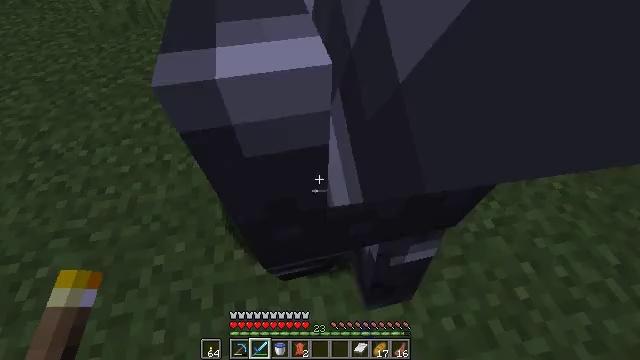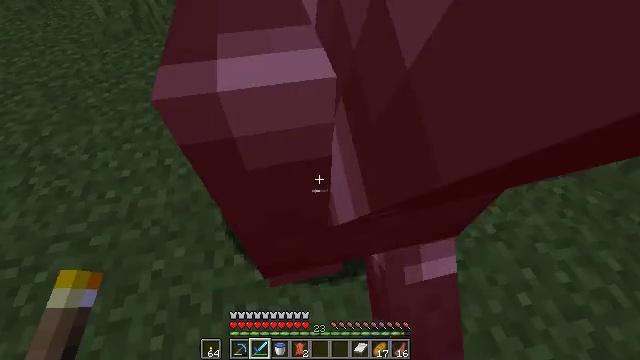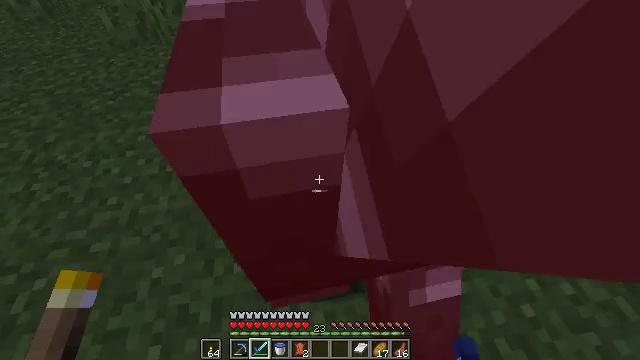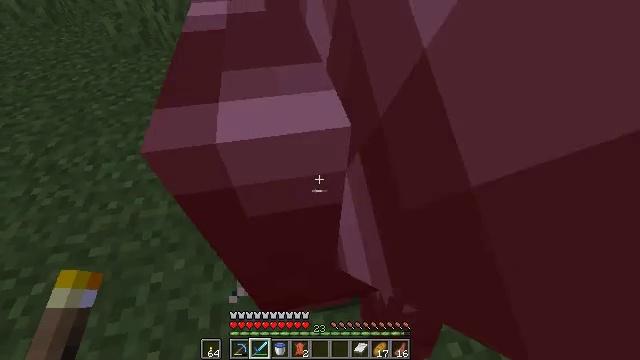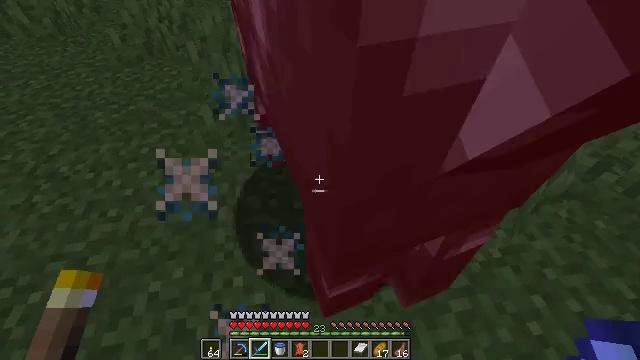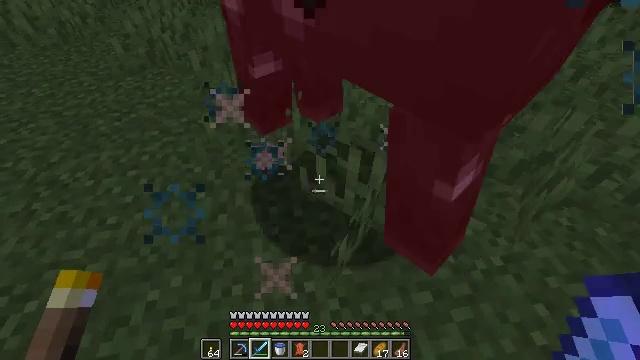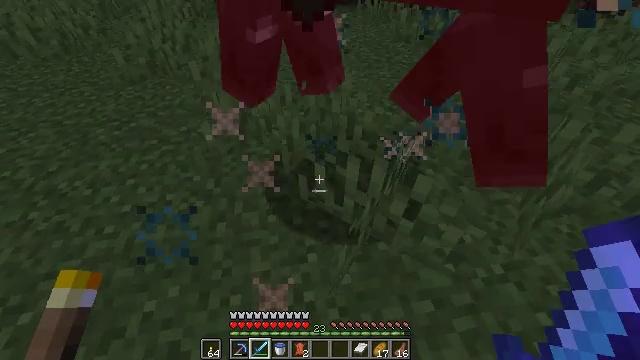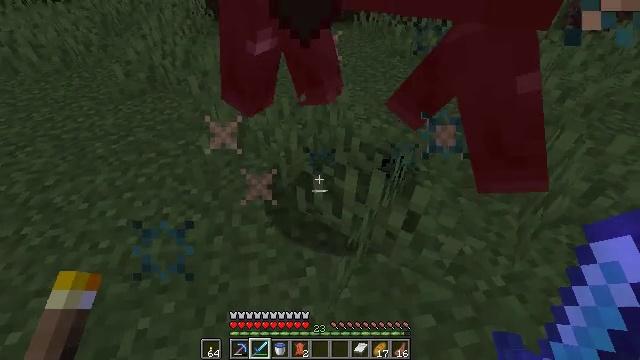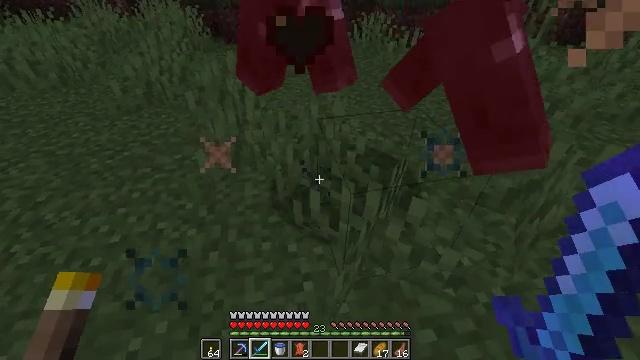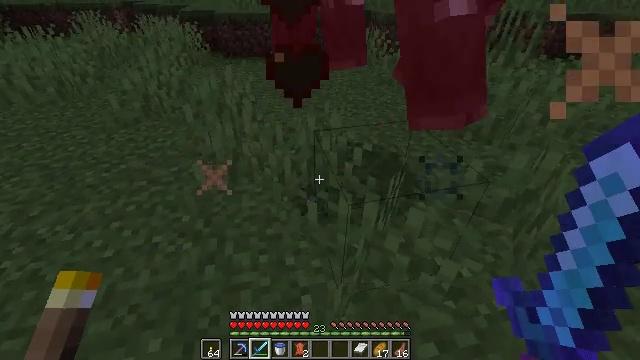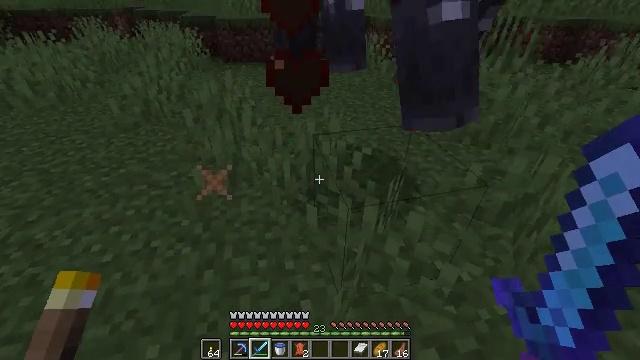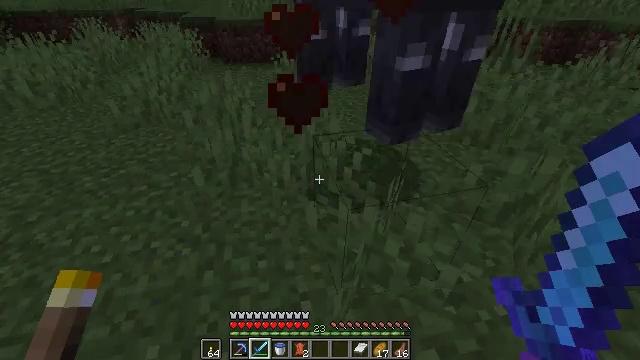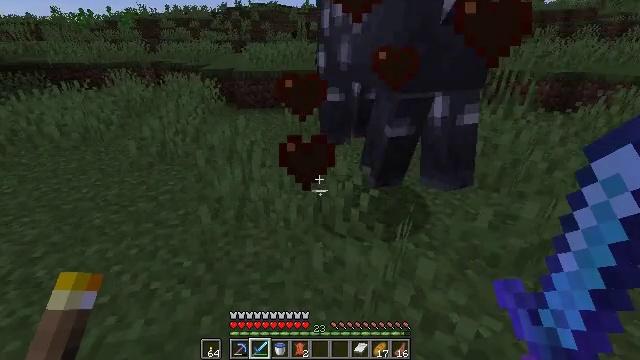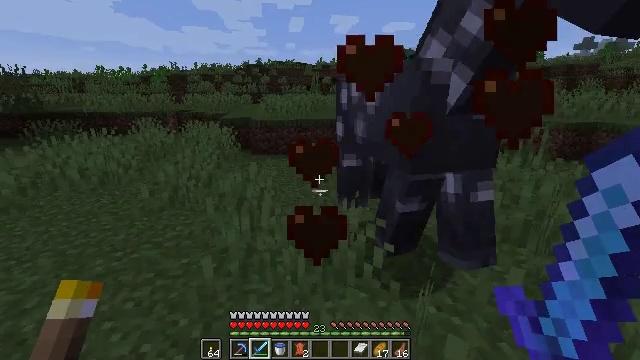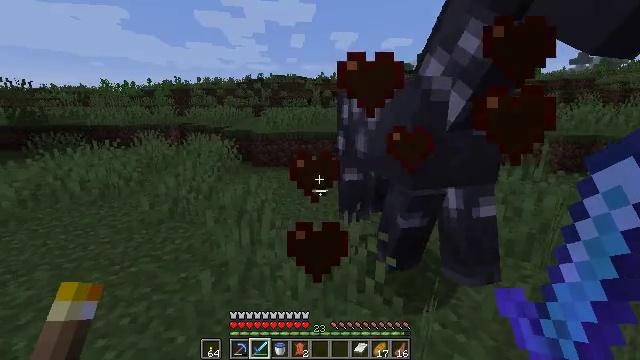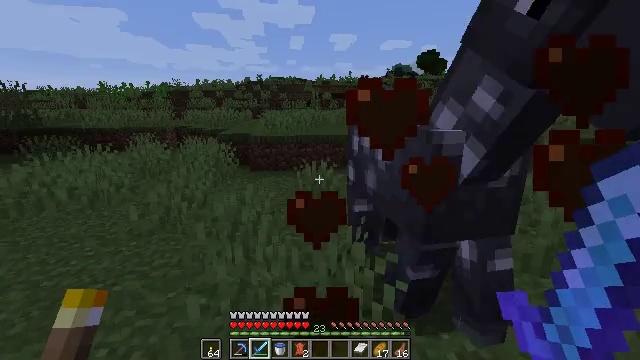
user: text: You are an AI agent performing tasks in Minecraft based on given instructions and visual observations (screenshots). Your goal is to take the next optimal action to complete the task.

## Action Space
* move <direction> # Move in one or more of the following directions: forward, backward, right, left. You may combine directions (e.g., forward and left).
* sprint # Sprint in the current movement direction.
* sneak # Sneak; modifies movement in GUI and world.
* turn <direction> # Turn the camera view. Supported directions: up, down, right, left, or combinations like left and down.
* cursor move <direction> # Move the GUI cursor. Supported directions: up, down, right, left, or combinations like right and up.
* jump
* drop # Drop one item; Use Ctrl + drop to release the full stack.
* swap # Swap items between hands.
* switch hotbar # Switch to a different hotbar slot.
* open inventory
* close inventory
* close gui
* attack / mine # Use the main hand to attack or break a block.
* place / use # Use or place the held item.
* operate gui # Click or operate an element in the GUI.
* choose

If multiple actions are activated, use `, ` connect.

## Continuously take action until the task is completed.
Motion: motion action
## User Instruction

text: Kill mobs.
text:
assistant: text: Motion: turn up
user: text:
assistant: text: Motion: turn up
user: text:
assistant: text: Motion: turn up
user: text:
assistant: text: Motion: turn up
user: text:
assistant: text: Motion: turn up
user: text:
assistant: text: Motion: turn up
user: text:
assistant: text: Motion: turn up
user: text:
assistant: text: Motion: turn right and up
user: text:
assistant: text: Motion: turn up
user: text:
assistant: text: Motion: no_op
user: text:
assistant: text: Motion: no_op
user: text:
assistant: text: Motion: turn left and up
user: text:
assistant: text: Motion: move forward, turn left and up
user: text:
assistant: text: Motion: move forward, turn up
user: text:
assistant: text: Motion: move forward
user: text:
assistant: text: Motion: move forward, attack / mine
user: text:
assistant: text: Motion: turn down, attack / mine
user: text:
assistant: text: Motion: no_op
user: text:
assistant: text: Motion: no_op
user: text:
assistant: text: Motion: no_op
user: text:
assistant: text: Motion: turn right
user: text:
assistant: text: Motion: turn right
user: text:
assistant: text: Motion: turn right
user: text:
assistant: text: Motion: turn right and up
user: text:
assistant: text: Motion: turn right and up
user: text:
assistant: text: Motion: turn right and up
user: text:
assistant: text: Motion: turn right and up
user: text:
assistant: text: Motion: turn right and up, attack / mine
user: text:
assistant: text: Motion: turn right, attack / mine
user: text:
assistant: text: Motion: turn right, attack / mine